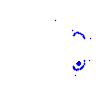
Particle: pion